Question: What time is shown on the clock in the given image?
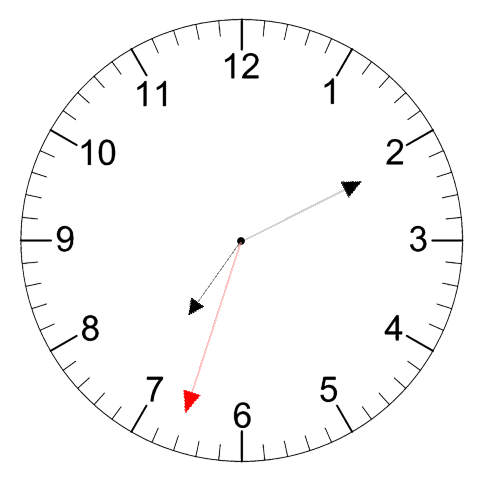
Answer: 07:10:33